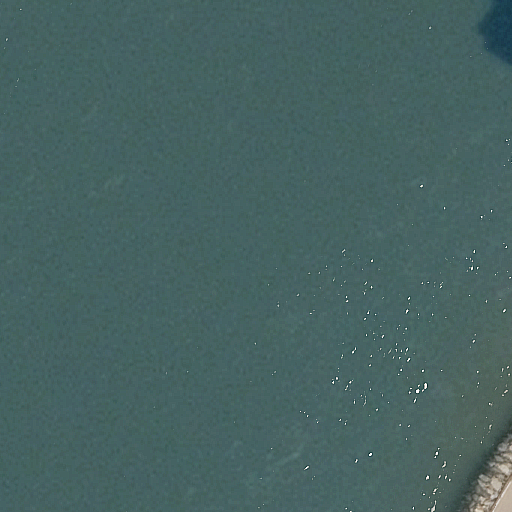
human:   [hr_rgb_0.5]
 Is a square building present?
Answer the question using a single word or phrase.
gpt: no

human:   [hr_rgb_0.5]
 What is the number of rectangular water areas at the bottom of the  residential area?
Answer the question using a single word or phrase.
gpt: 1

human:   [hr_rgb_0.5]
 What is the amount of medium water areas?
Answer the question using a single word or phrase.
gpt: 0

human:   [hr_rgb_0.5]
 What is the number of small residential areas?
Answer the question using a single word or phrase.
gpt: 0

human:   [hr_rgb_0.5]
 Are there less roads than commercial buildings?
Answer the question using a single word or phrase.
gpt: no

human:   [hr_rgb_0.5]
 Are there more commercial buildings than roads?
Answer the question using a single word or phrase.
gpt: no

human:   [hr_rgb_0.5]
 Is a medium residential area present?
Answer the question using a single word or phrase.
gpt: no

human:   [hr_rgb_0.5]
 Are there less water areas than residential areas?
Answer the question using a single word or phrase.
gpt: no

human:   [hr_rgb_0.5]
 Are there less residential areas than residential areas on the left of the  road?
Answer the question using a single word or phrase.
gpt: no

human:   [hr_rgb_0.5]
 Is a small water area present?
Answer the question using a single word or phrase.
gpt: no

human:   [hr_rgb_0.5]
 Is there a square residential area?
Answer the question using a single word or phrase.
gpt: no

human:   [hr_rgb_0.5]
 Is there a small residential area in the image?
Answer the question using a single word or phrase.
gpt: no

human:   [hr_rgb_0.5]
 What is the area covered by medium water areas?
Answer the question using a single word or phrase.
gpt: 0m2

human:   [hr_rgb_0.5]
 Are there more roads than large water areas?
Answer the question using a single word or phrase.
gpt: no

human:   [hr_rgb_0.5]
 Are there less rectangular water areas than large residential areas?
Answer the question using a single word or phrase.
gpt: no

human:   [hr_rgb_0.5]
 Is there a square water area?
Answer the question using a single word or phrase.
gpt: no

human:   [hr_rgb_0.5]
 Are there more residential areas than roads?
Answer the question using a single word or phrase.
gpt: no

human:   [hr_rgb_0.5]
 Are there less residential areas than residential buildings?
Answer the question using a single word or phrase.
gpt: no

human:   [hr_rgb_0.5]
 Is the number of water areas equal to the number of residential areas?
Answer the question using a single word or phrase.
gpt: yes

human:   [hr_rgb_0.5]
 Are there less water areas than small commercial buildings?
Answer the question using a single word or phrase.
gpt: no

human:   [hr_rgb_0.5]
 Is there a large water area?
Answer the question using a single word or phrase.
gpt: yes

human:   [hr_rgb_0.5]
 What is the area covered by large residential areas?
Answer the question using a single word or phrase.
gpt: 6655m2

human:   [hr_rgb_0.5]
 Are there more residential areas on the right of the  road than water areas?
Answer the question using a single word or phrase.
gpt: no

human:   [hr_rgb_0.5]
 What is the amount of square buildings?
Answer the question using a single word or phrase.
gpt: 0

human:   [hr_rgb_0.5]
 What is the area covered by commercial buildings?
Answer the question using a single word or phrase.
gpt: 0m2

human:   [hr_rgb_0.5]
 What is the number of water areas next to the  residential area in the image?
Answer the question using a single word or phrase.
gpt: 1

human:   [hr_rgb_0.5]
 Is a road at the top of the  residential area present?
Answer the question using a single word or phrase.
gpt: no

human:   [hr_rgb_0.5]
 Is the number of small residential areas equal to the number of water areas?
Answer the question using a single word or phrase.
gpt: no

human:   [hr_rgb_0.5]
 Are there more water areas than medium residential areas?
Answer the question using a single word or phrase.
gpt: yes

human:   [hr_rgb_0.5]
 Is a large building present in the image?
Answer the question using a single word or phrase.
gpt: no

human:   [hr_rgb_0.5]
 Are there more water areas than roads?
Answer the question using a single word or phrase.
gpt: no

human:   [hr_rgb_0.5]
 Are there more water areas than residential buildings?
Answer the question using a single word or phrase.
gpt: yes

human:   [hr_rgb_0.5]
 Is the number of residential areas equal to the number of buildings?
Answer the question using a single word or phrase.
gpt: no

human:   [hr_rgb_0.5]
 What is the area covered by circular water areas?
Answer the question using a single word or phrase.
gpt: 0m2

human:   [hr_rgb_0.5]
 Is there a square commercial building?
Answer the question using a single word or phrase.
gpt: no

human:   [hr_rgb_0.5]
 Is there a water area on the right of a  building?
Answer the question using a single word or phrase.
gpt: no

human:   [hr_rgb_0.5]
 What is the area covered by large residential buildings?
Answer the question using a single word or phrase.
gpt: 0m2